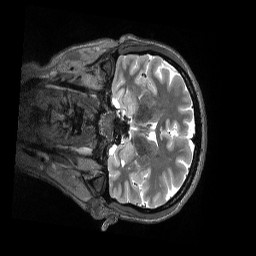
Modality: T2w
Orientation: coronal
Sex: female
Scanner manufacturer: siemens
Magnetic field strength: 3 T
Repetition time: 3.2 s
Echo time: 0.563 s